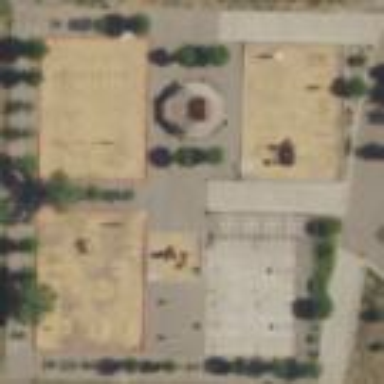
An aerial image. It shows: Schoolyard designated as leisure land.